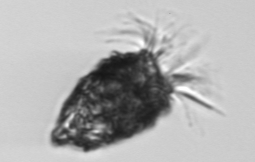
Label: Tintinnopsis